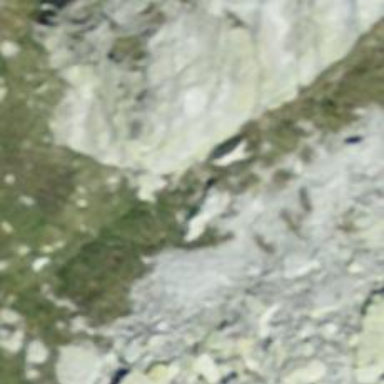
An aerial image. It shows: Cliff in nature.